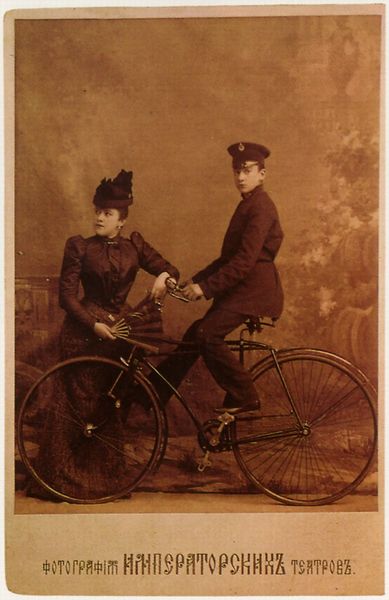
Titel: Schüler der Ballettklasse an der Theaterschule. St. Petersburg
Künstler: Russischer Photograph
Schlagwörter: dunkel, mann, menschen, sitzen, braun, frau, hell, hintergrund, hut, kleid, blick, dame, fächer, anzug, kappe, mütze, wand, kleidung, stehen, herr, porträt, natur, paar, sattel, schrift, schuhe, russland, mauer, speichen, sepia, rad, atelier, gestell, junge, fecher, foto, fotografie, photographie, unterschrift, text, uniform, buchstaben, soldat, beschriftung, offizier, fahrrad, photo, fahren, putz, eiß, schwarzw, kaiserzeit, korsett, postkarte, nabe, lenker, russisch, gefährt, schaffner, kyrillisch, pedale, briefträger, fahrad, kyryllisch, naben, pedal, pedalen, walndschaft, werbepostkarte